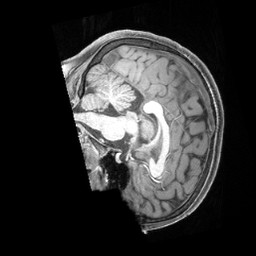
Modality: T1w
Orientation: sagittal
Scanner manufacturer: siemens
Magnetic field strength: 3 T
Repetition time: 2.4 s
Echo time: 0.00224 s